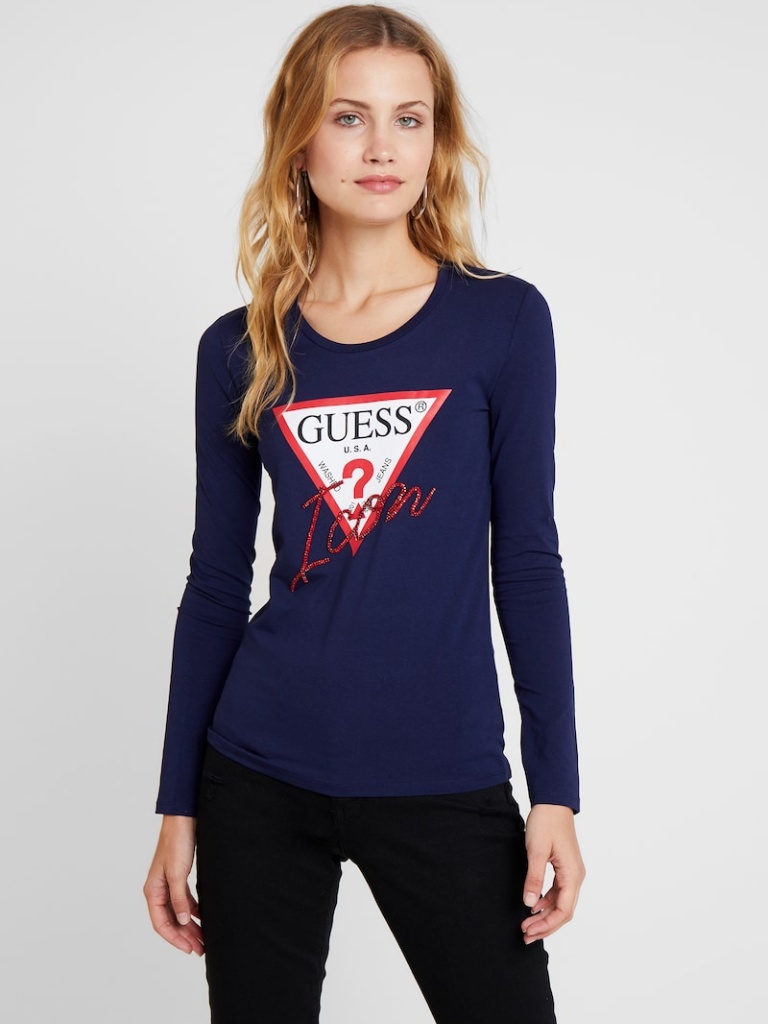
cotton tight a long-sleeved with the sleeves down hip length Untucked crew t-shirt